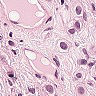
Metastatic tissue present: yes